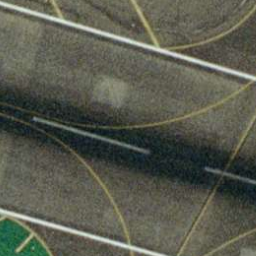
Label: runway